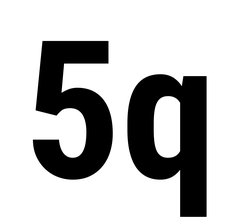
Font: Roboto_Condensed_Bold